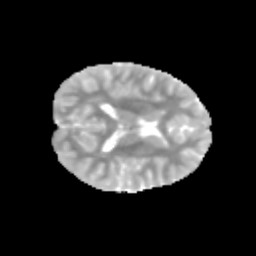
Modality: MD
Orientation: axial
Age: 11
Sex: female
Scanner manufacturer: siemens
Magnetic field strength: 3 T
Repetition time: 3.8 s
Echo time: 0.07 s